Field crop: maize
Growth stage: 2
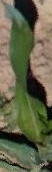
Species: maize